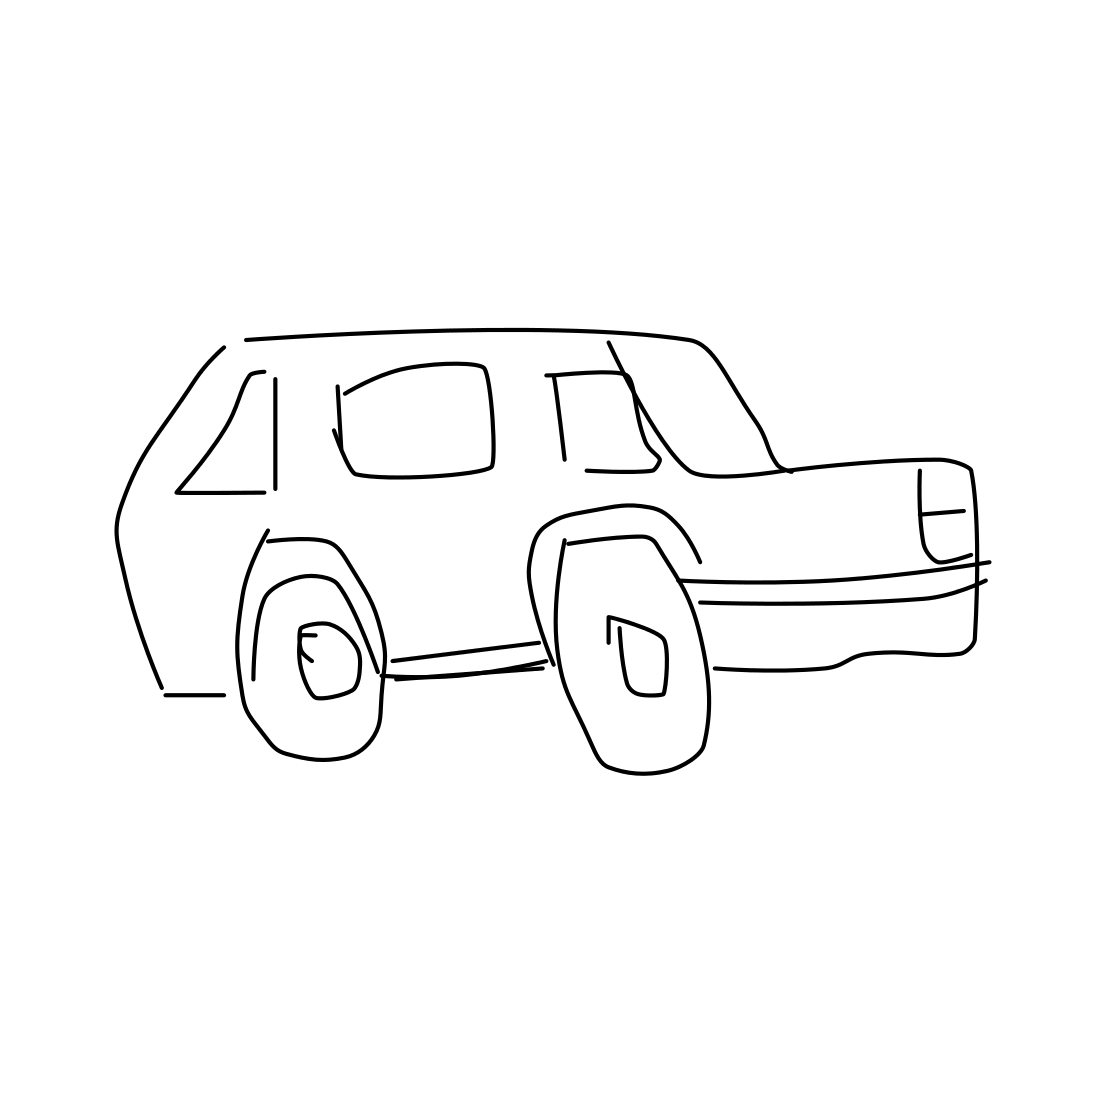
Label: suv